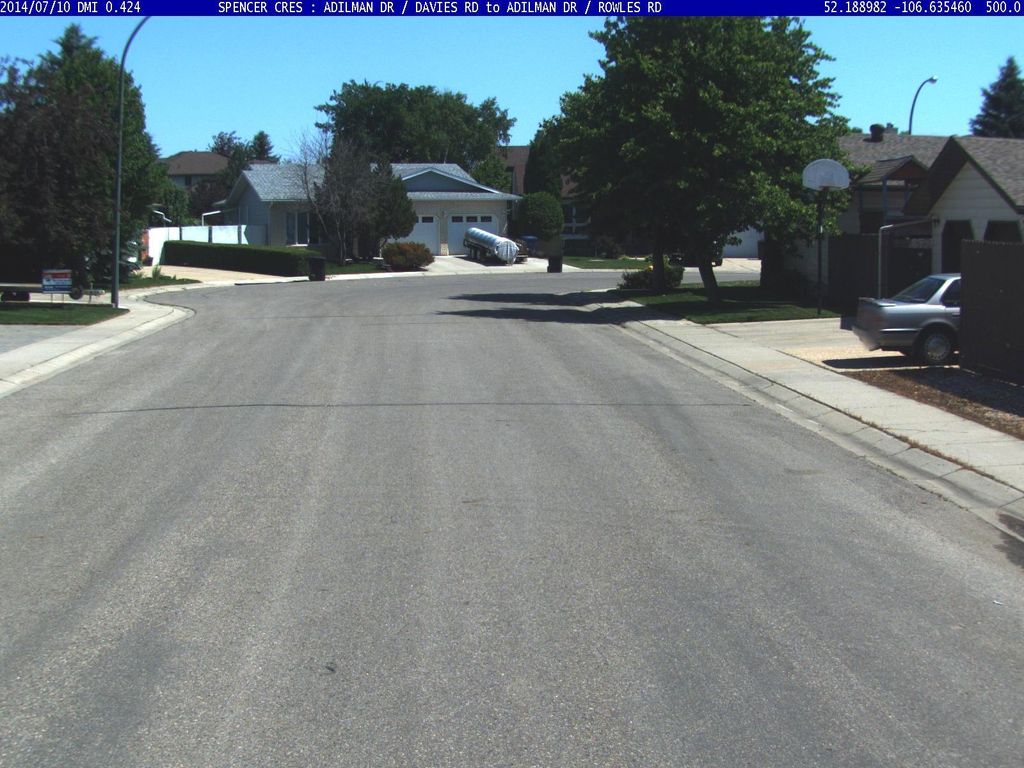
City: saskatoon